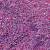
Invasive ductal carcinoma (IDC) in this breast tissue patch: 1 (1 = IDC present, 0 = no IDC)